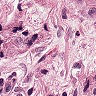
Metastatic tissue present: yes